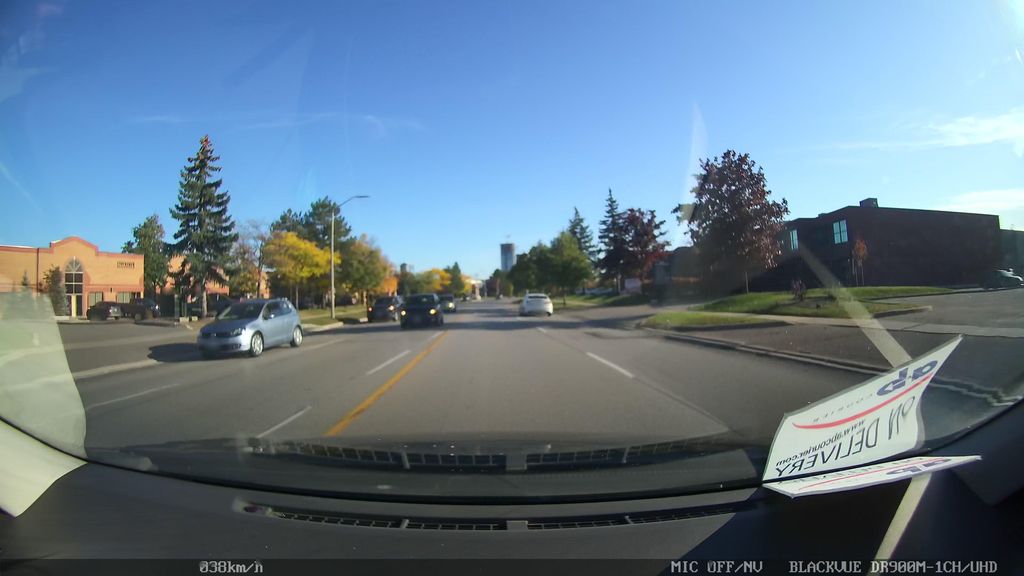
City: toronto